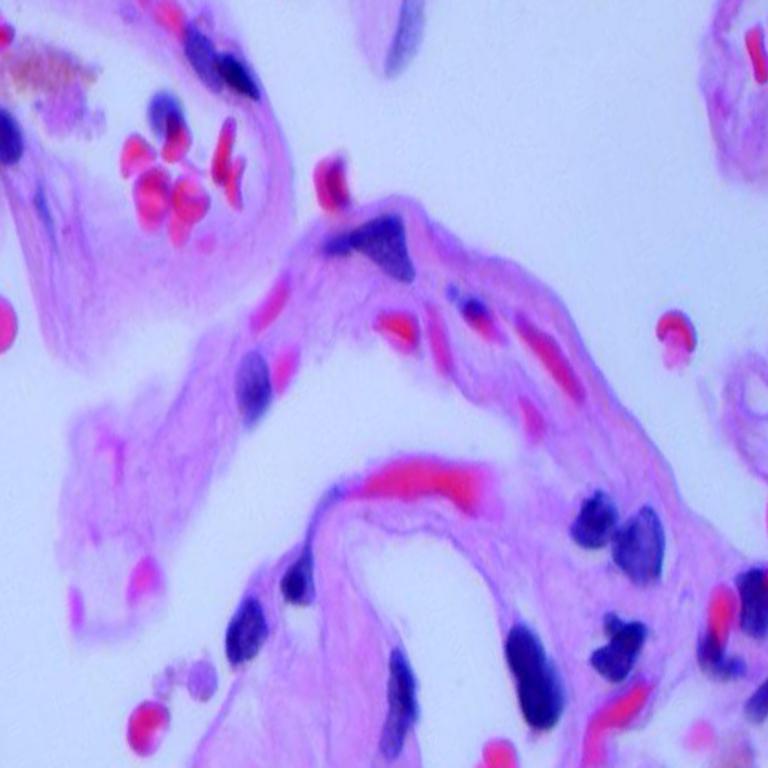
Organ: lung
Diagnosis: benign